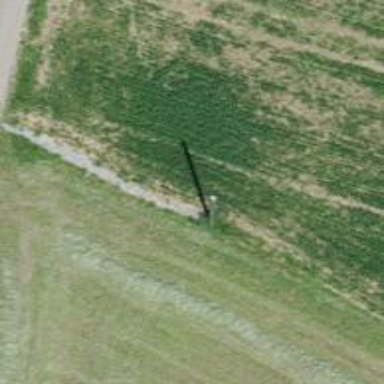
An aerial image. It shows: Power pole.